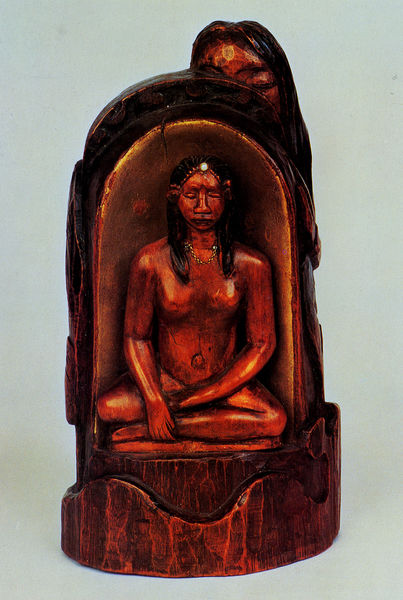
Titel: L'Idole à la perle
Künstler: Paul Gauguin
Standort: Paris
Institution: Musée d'Orsay
Schlagwörter: akt, baum, dunkel, hand, kopf, mann, nackt, schlaf, weiß, frauen, ocker, sitzen, braun, brust, busen, frau, holz, nase, ohr, schmuck, schwarz, rot, beige, expressionismus, arm, arme, augen, mensch, stein, öl, stamm, figur, gold, haare, sitzend, höhle, ohren, rund, skulptur, statue, beine, relief, brüste, wellen, ruhe, hocke, schlafen, schlafend, afrika, kette, nabis, naiv, amerika, sitzende, ernst, glanz, sitzt, glänzend, nabel, bauch, bronze, plastik, bauchnabel, knie, geschlossen, halskette, gauguin, foto, fotografie, photographie, versteckt, nacktheit, südsee, nische, dose, religion, expressionistisch, paul, beten, fühlen, göttin, geschlossene augen, altar, schnitzerei, photo, schoss, maserung, versunken, farbfoto, gaugin, rötlich, schwaru, verborgen, gottheit, heilig, sitzender, indien, kopfschmuck, kleinplastik, schrein, sakral, primitiv, ebenholz, schamane, geschnitzt, indianisch, nischen, schneidersitz, geborgenheit, mexiko, holzskulptur, nude, retabel, indianer, tahiti, ureinwohner, nischenfigur, oben ohne, hintereinander, vertrauen, hartholz, buddhismus, meditation, sitzende frau, hinduismus, maya, eingebohren, archaisch, fetisch, barbusig, amerikanisch, buddha, diabolisch, götze, geölt, lotussitz, indianerin, beobachtet, augen geschlossen, yoga, azteke, boddhisattva, doppelnische, eingeborener, genuin, meditieren, nordamerikanisch, polynesien, squaw, yogasitz, mexikanisch, lange haar, medaillon auf der stirn, hinter der skulptur einen zweite figur, kopüfschmuck